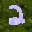
Label: 2